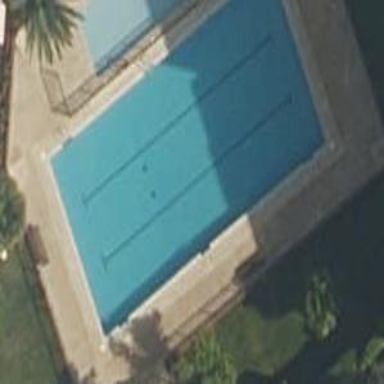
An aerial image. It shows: Swimming pool located in leisure land.